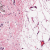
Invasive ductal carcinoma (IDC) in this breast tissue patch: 0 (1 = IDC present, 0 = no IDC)